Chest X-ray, PA view. Patient: 61 years old, sex F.
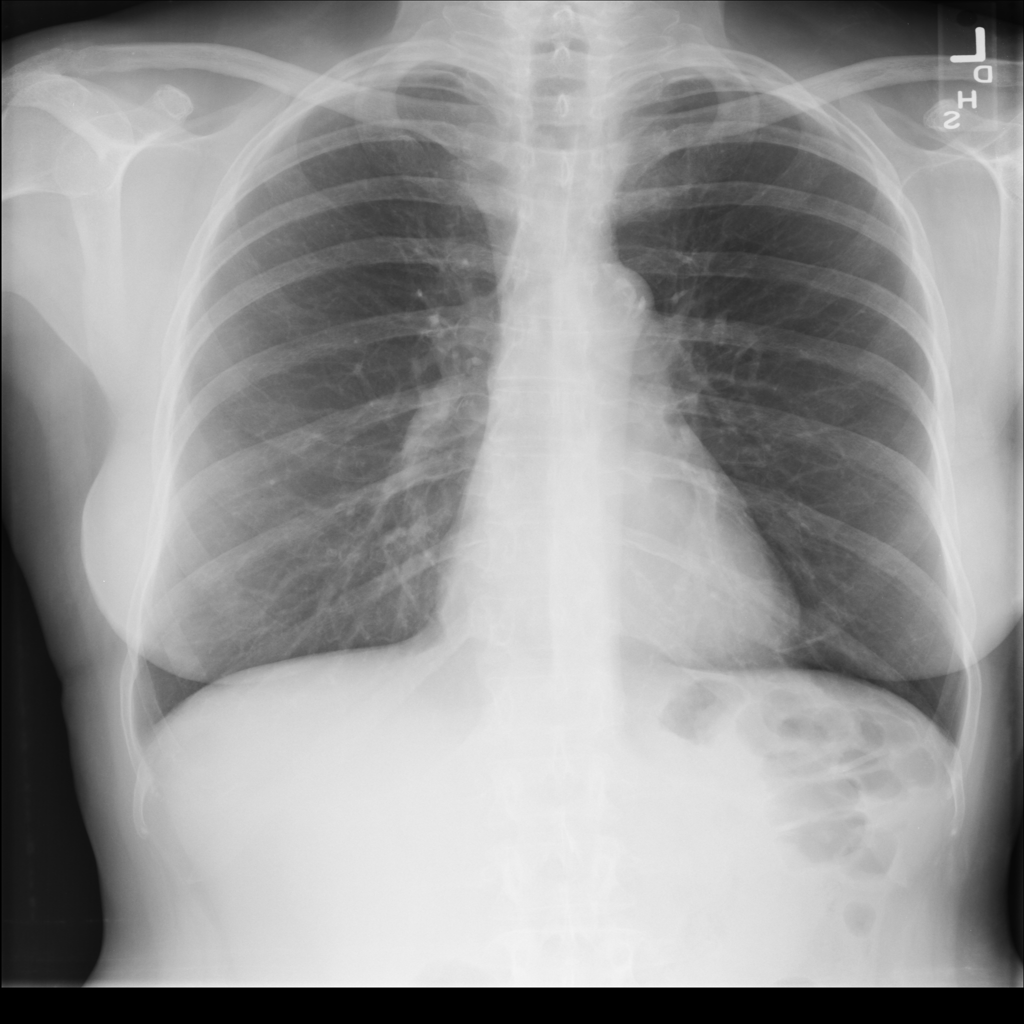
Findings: No Finding